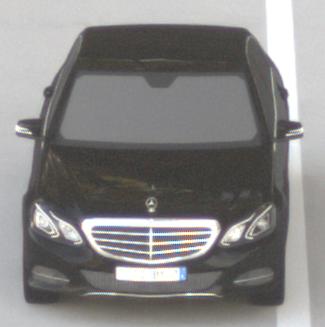
Make: Mercedes-Benz
Model: E 200
Detailed model: E-Class (212) Limousine
Model produced from: 2013/04
Model produced until: 2015/10
Doors: 4
Color: black
Road condition: dry road
Daytime: morning or afternoon
Contrast: medium contrast